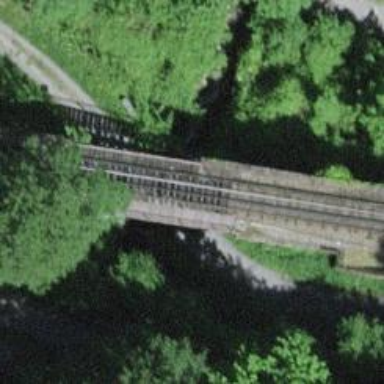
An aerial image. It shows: Narrow-gauge railway bridge with electrified rail tracks.